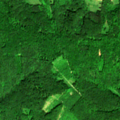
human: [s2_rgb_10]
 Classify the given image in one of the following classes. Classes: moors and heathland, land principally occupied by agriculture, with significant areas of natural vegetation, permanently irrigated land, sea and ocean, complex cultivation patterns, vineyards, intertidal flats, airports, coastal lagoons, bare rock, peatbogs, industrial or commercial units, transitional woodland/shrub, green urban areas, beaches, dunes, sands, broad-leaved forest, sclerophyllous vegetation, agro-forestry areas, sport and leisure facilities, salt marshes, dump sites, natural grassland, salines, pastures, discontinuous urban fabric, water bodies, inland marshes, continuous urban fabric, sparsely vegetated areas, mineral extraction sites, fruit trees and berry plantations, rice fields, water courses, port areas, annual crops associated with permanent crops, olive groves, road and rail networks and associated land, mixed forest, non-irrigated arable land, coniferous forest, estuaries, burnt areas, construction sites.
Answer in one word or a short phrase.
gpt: land principally occupied by agriculture, with significant areas of natural vegetation, broad-leaved forest